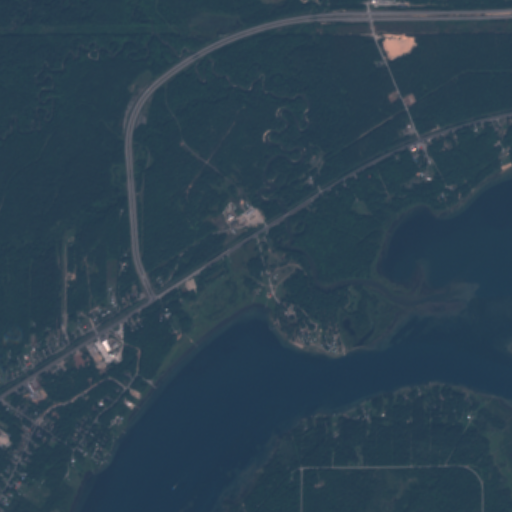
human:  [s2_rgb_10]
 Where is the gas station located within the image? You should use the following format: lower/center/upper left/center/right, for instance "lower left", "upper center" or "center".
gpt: The gas station is located in the upper right of the image.
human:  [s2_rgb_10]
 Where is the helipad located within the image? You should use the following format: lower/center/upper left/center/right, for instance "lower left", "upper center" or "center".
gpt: The helipad is located in the lower left of the image.
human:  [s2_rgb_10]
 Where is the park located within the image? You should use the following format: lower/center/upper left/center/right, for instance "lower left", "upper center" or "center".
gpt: The park is located in the upper right of the image.
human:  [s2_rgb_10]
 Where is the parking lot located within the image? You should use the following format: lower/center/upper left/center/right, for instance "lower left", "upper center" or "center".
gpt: The parking lot is located in the upper right of the image.
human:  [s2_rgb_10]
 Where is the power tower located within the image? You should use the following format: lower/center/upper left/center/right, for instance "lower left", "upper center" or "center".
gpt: The power tower is located in the upper of the image.
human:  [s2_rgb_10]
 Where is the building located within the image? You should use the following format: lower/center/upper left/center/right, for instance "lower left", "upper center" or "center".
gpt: The building is located in the lower right of the image.
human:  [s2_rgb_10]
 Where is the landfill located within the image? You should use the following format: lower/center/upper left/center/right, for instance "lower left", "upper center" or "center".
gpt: There is no landfill in the image.